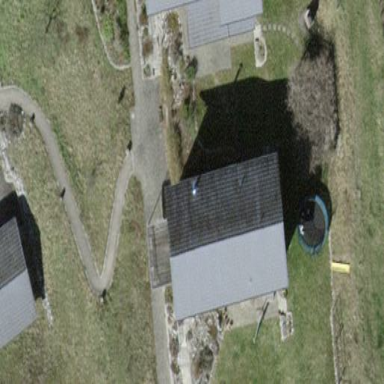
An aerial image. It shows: House with gabled silver roof. The building's color is oldlace.